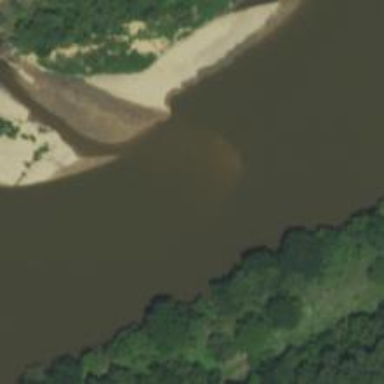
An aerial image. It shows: Beautiful river scene.